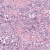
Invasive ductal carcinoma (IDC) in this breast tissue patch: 1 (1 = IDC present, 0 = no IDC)